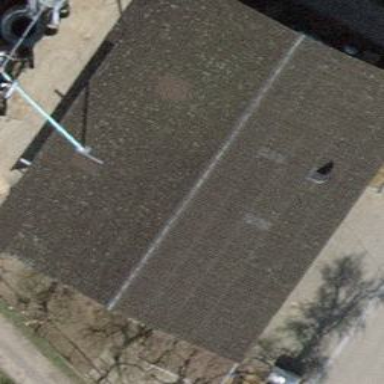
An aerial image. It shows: Stable.